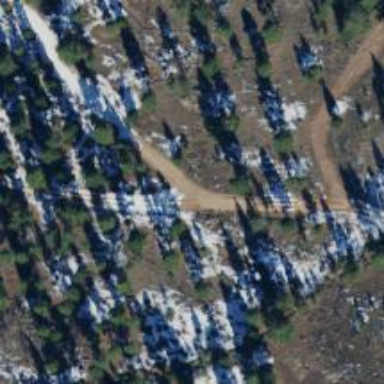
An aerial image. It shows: Residential road leading to intermediate difficulty backcountry Nordic hike trail.